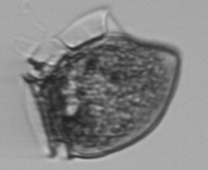
Label: Dinophysis_norvegica